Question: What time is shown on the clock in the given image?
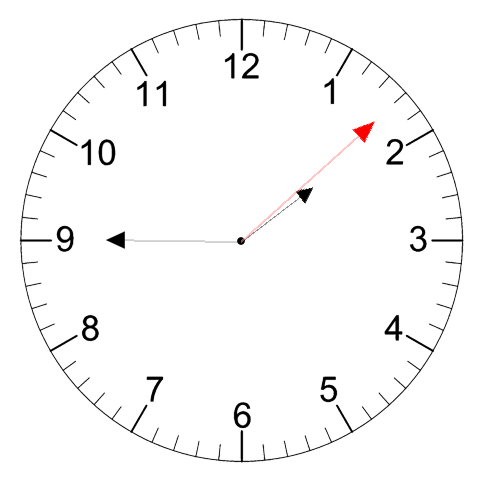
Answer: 01:45:08